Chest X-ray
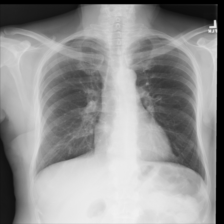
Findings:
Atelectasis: negative
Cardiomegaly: negative
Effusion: negative
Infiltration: negative
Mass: negative
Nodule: negative
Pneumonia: negative
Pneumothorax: negative
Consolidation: negative
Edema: negative
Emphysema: negative
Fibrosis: negative
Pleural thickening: negative
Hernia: negative